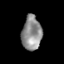
Tissue: skin
Cell type: Epithelial cells
Senescence score: 0.2597
Nuclear area (px): 660
Mean DAPI intensity: 142.848